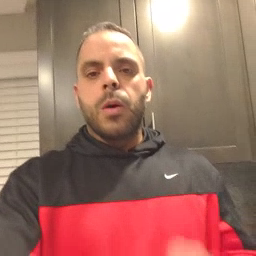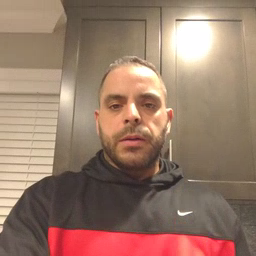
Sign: open